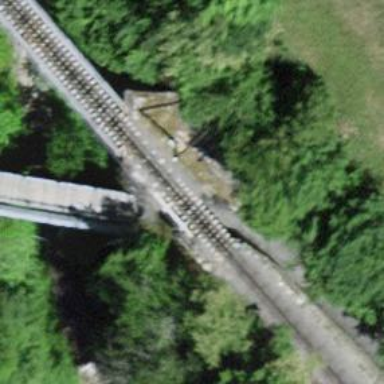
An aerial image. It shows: Paved track with grade 1 surface passing through tunnel.